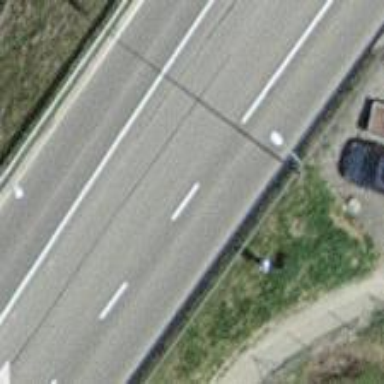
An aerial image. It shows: Primary road with asphalt surface.